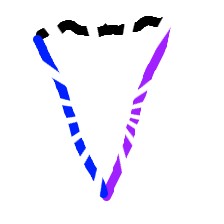
Shape: triangle